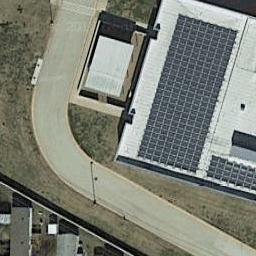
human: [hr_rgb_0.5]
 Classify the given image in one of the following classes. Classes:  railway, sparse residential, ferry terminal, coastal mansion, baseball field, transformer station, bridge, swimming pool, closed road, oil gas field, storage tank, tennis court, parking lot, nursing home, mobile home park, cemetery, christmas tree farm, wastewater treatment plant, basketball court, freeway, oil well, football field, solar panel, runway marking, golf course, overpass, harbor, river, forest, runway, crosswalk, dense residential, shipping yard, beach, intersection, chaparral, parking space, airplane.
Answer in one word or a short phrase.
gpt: solar panel